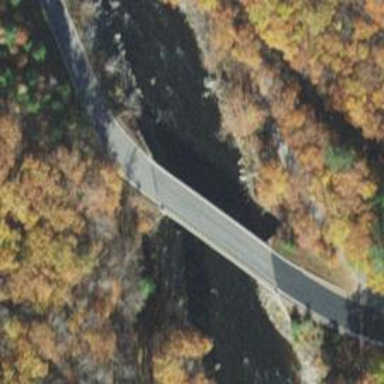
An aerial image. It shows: Tertiary road on asphalt surface that crosses river with portage for whitewater activities.